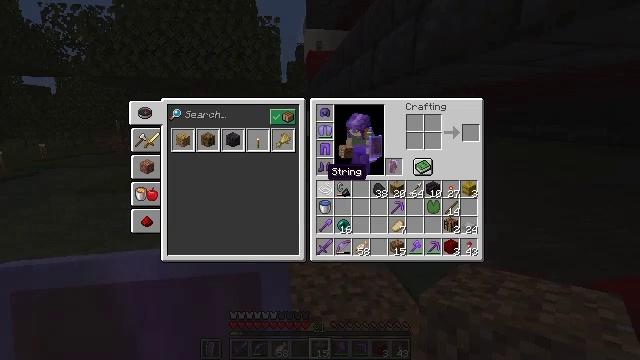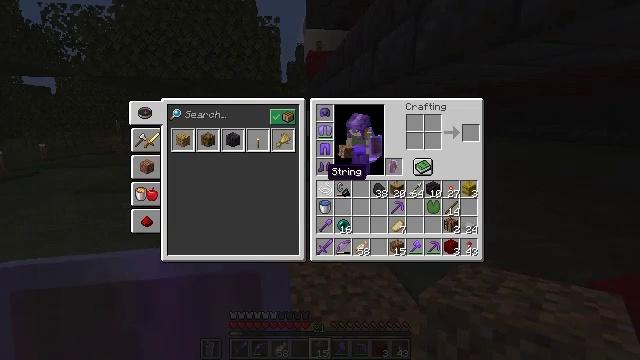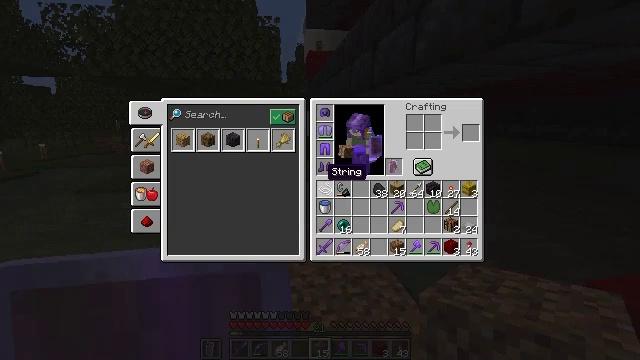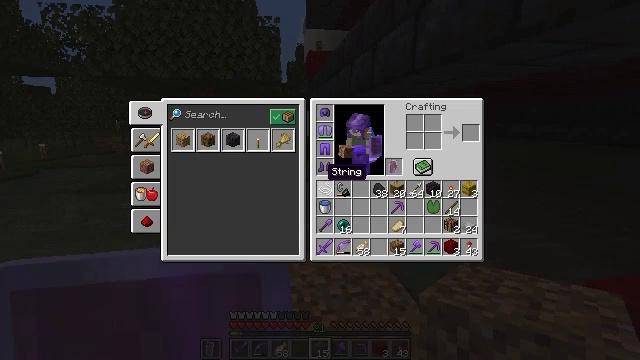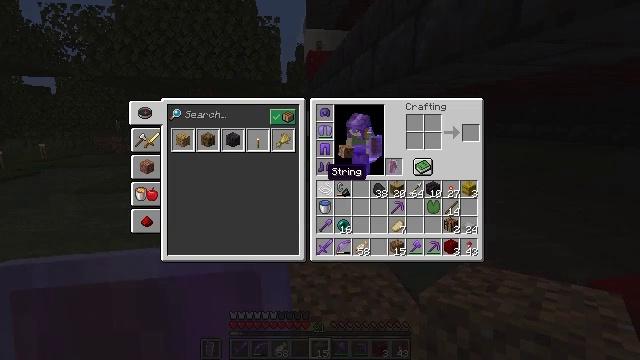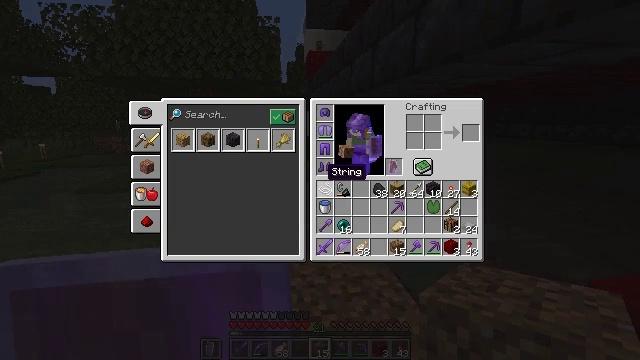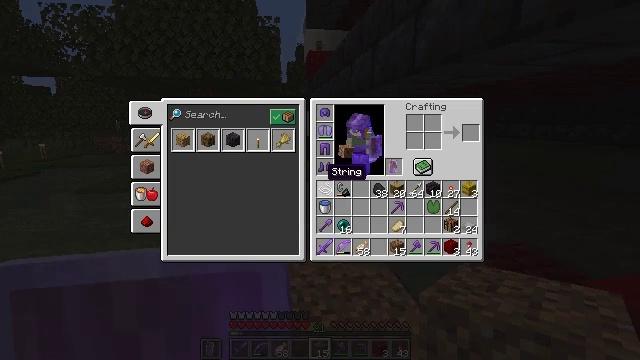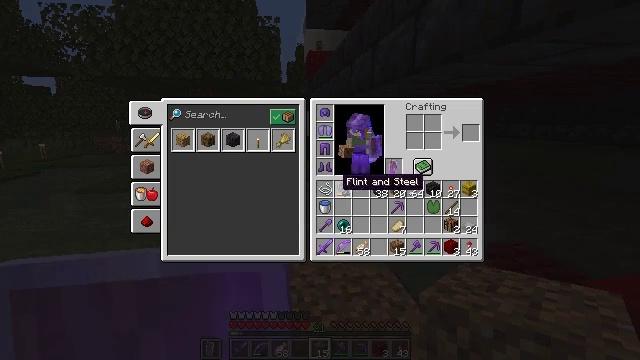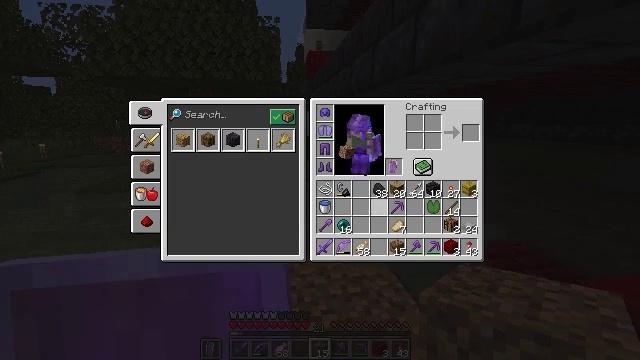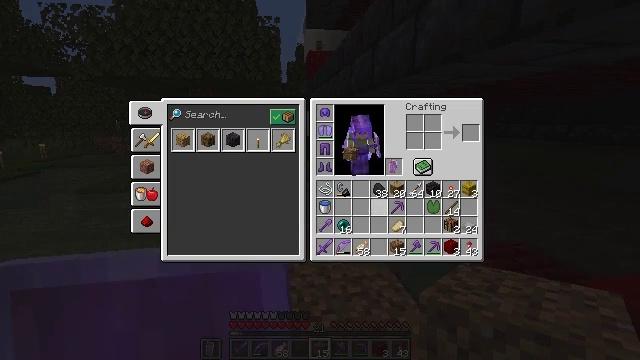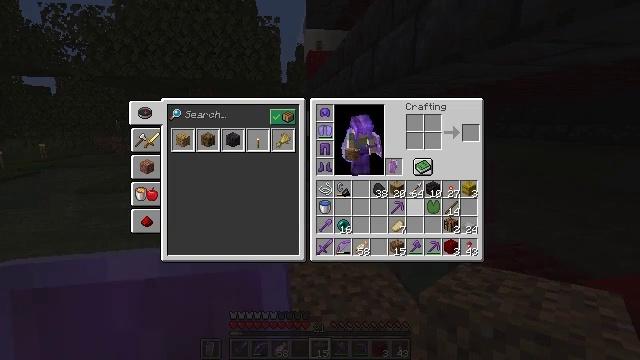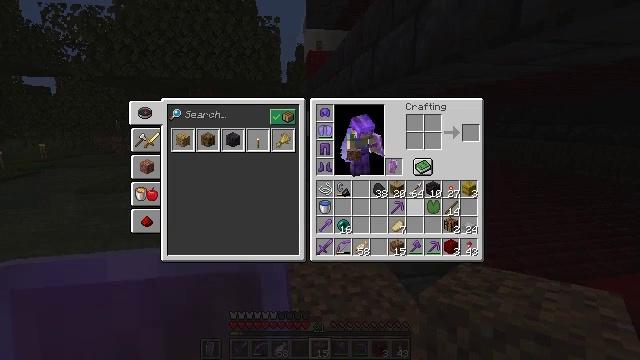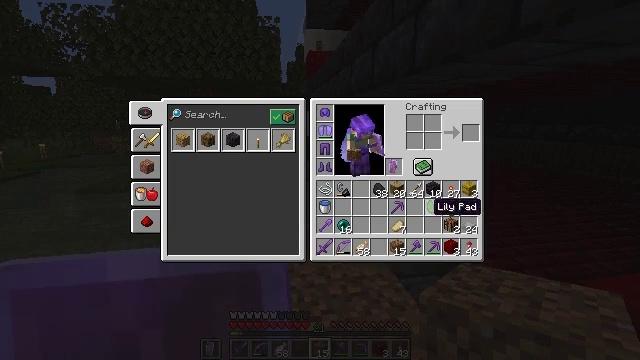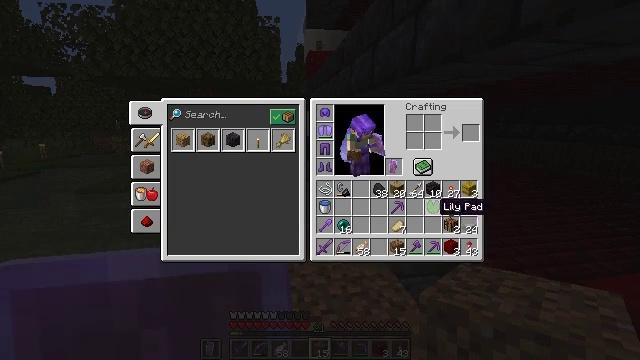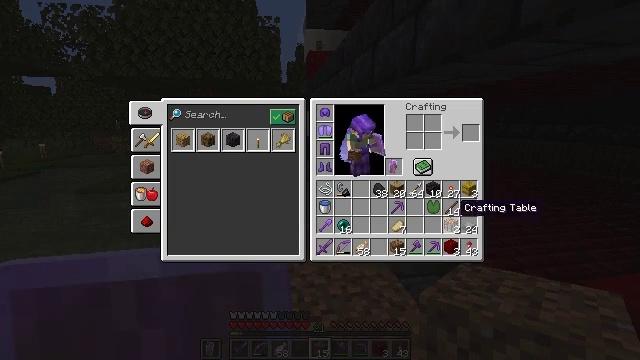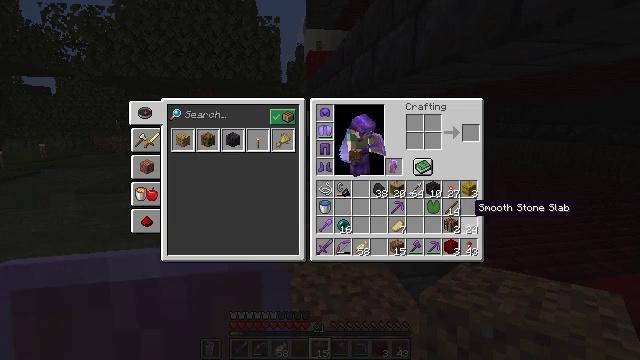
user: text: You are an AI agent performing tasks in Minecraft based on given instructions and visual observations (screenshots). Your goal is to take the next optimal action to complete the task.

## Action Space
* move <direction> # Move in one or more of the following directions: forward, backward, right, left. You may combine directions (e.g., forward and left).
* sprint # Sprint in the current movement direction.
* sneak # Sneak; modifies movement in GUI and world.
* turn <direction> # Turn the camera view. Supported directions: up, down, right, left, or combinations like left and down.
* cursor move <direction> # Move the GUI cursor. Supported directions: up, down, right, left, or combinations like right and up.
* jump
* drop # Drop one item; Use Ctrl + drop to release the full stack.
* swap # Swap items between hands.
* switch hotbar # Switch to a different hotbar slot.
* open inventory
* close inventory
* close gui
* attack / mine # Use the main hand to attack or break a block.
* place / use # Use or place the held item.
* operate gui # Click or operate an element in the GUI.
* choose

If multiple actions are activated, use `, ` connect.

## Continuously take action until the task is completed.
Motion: motion action
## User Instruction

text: Break the dirt block.
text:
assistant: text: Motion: close inventory
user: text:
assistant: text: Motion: no_op
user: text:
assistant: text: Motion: no_op
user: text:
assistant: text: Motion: no_op
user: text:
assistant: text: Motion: no_op
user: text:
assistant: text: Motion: no_op
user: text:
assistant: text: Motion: turn right and down
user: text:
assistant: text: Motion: turn right and down
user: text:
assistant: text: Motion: turn right
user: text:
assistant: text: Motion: turn right
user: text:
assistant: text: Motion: no_op
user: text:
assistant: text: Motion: turn right
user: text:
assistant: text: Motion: no_op
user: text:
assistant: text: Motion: turn right
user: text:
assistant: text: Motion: turn right
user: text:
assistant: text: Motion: no_op
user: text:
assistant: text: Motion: no_op
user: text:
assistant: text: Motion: no_op
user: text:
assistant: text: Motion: no_op
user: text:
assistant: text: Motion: no_op
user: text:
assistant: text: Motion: no_op
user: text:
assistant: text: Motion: no_op
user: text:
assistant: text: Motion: no_op
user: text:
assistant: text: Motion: no_op
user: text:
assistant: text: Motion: no_op
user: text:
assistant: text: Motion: turn right
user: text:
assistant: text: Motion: sneak, turn right
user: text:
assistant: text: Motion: sneak
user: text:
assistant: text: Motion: sneak
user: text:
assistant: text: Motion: sneak, turn left and down